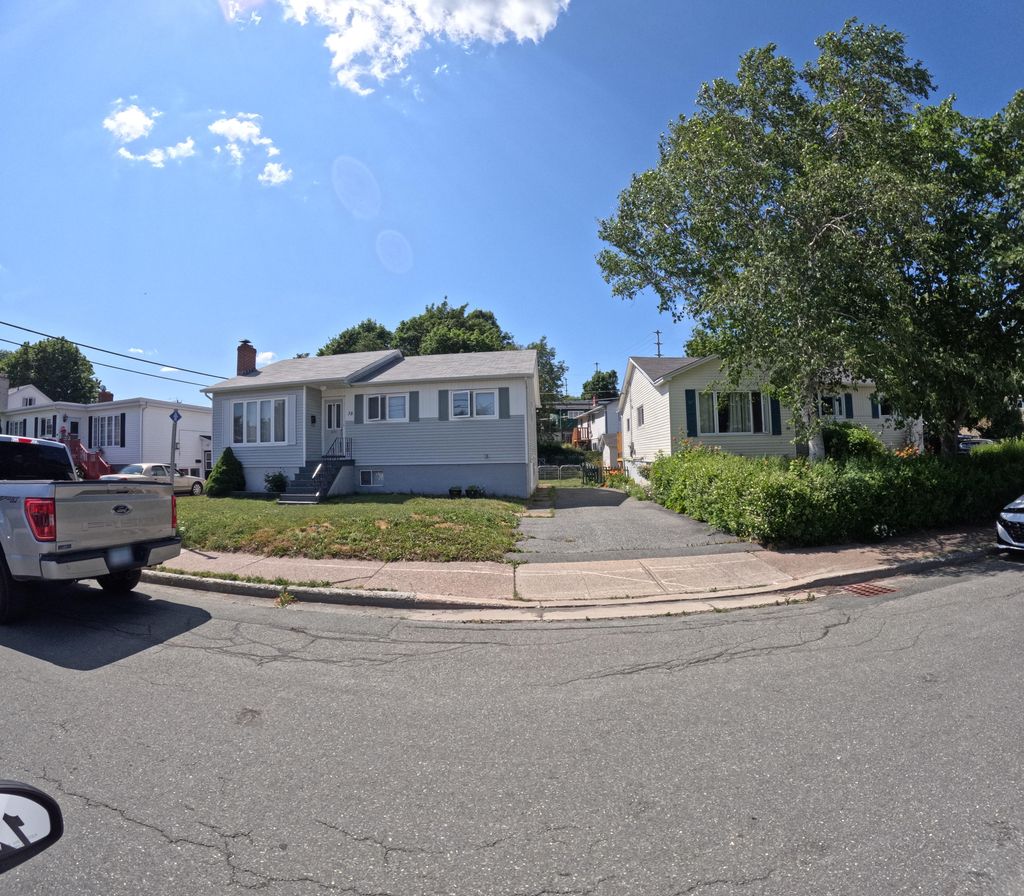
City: st_johns